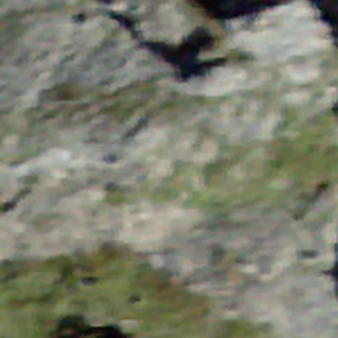
Label: other